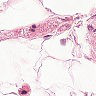
Metastatic tissue present: no